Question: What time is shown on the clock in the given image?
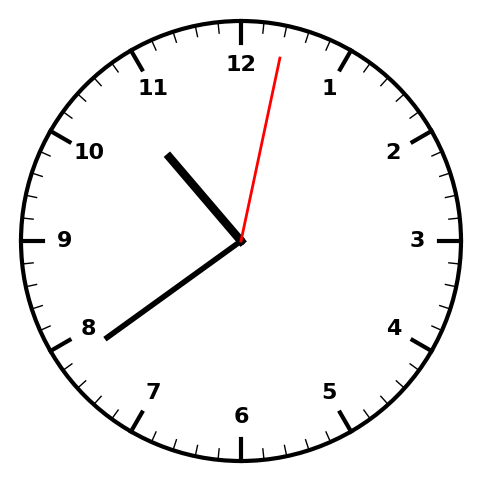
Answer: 10:39:02